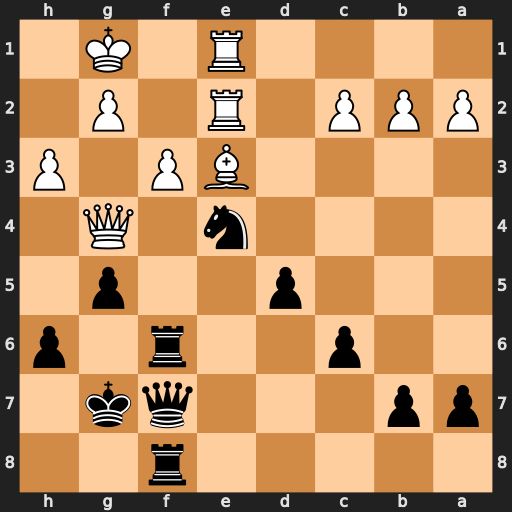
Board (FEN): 5r2/pp3qk1/2p2r1p/3p2p1/4n1Q1/4BP1P/PPP1R1P1/4R1K1
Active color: b
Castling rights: -
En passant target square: -
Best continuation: h5 Qxg5+ Nxg5